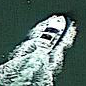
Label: civil